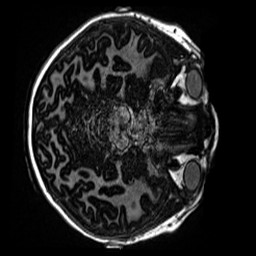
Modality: MP2RAGE
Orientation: axial
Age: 12
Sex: female
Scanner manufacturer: siemens
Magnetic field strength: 3 T
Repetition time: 4 s
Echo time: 0.00299 s